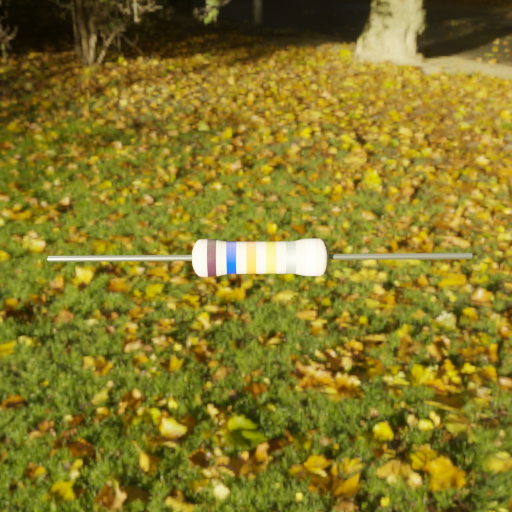
Resistor colour bands (in order): black, blue, orange, gold, silver, white